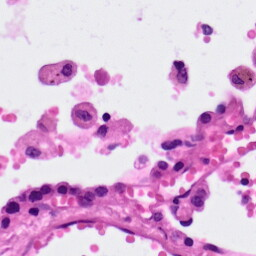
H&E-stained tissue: Lung